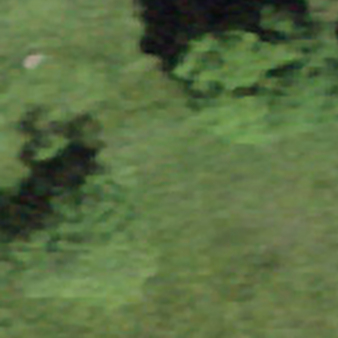
Label: other